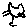
Label: cat